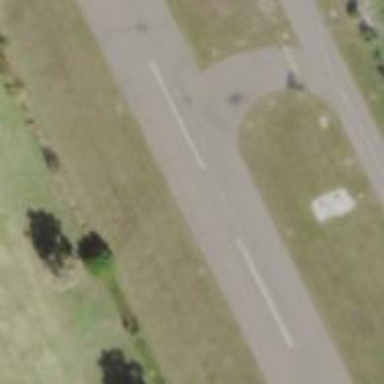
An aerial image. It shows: Image of taxiway at airport.